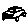
Label: car